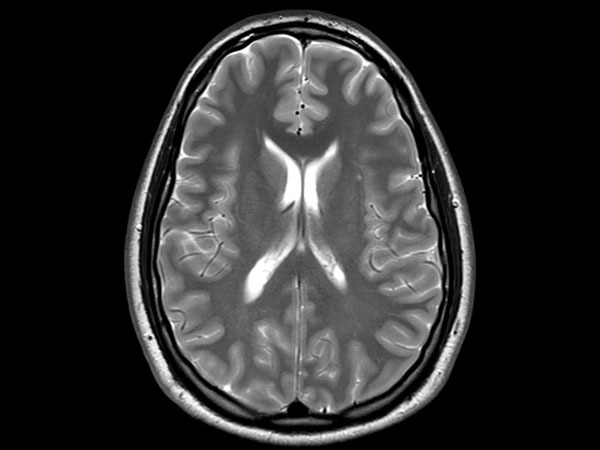
Label: notumor